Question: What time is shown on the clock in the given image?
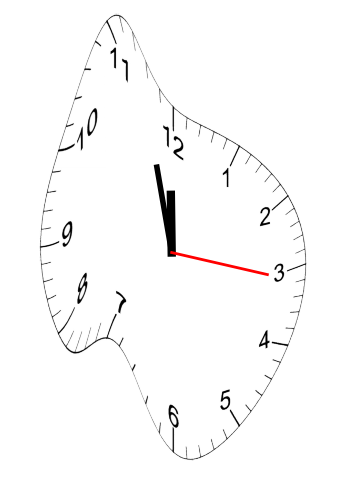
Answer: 11:57:16